Interaction volume radius: 5 \u00c5
Interaction volume height: 10 \u00c5
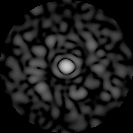
Disorder parameter: 0.8269